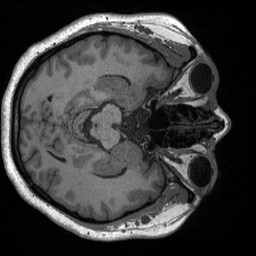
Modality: T1w
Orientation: axial
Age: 24
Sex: female